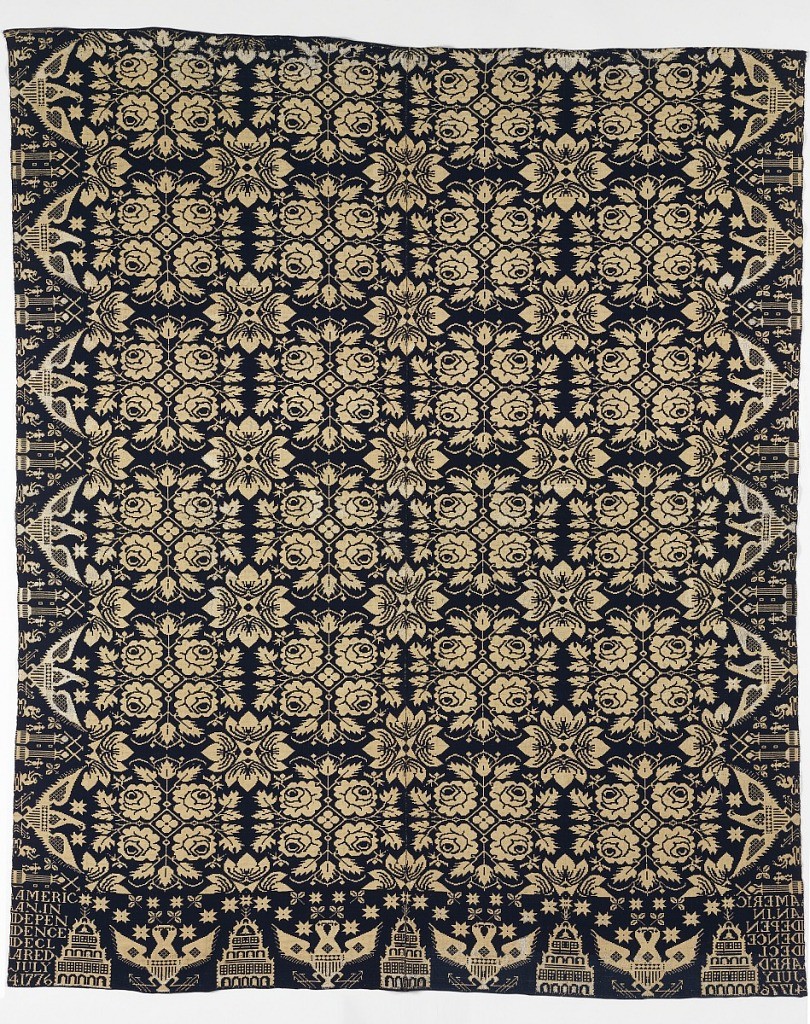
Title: Coverlet
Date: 1800–1850
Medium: wool, cotton Technique: double cloth
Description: Blue and white coverlet with a central field of close-set horizontal and vertical repeats of flat, stylized groups of large-scale roses and leaves with rosettes in the interspaces. Bottom border with double-headed eagles alternating with Independence Hall; scattered stars of three-lobed leaves. Inscription at left end: "American Independence Declared July 4, 1776." Borders on both sides with spread eagle alternating with monkeys and double column.